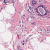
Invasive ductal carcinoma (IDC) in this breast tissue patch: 0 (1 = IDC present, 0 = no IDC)